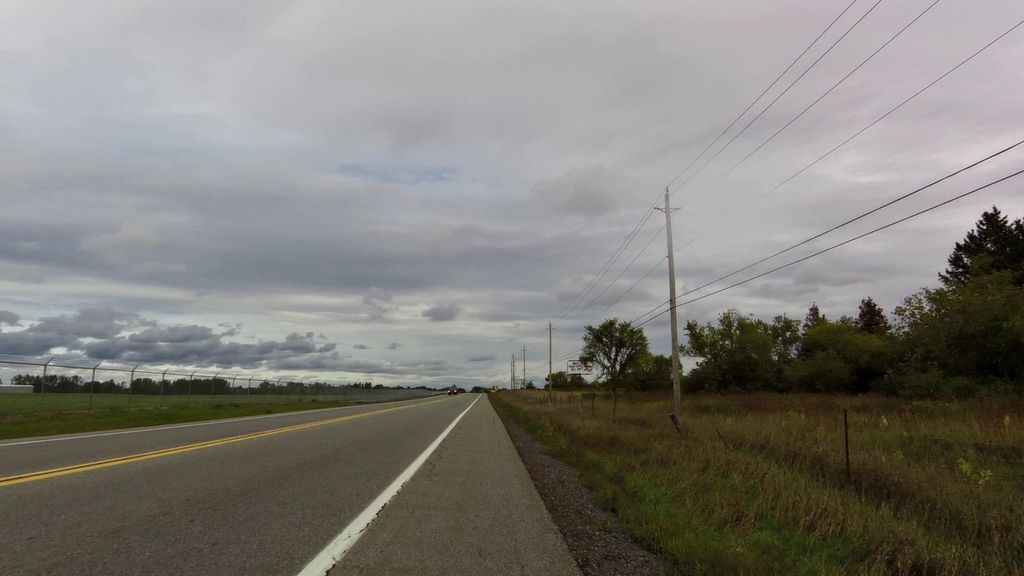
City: ottawa-gatineau